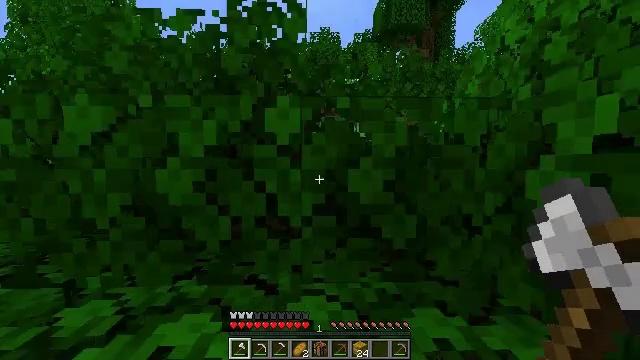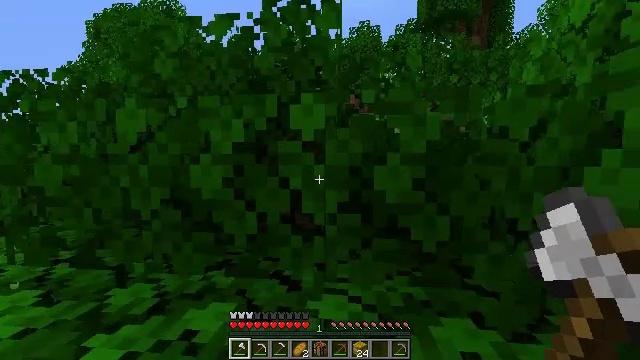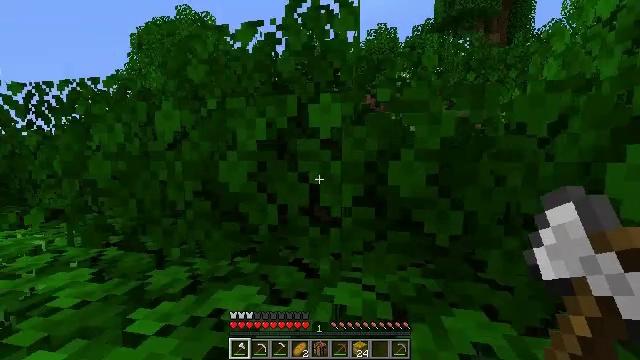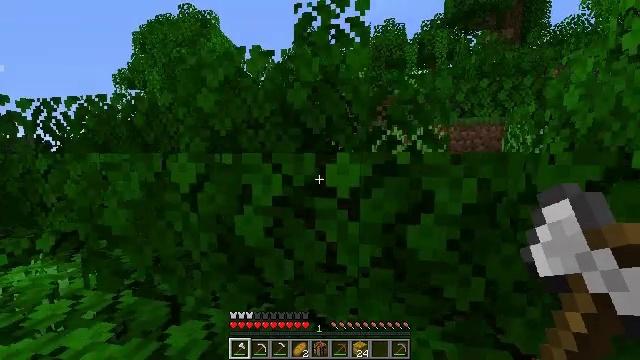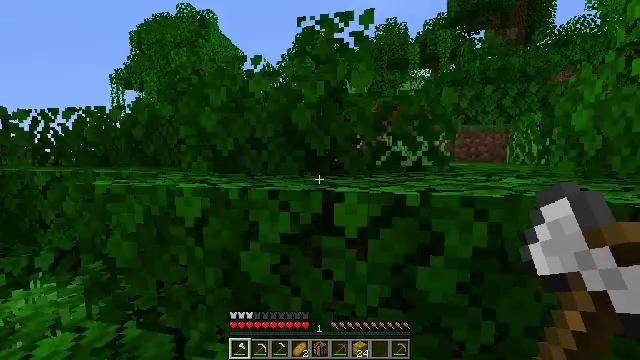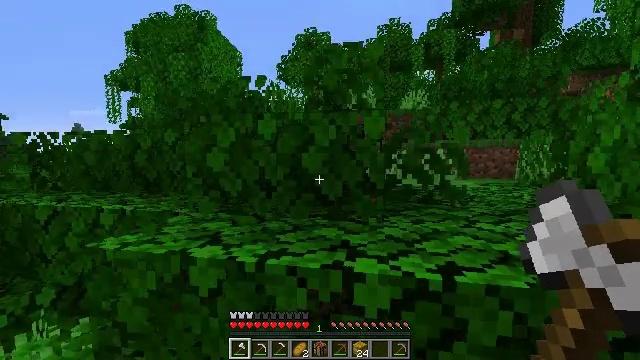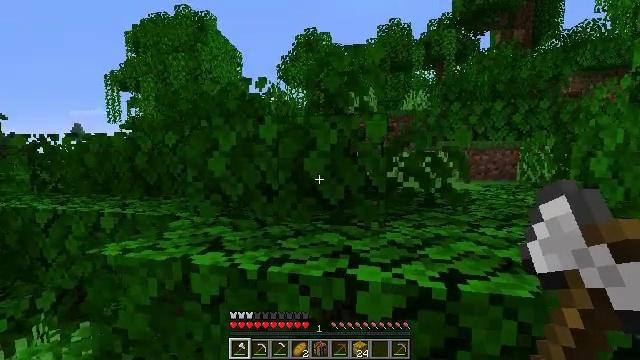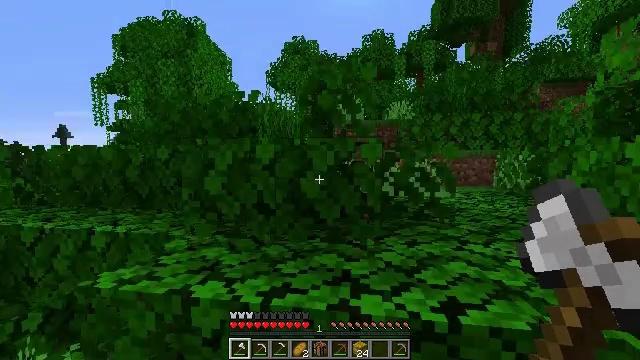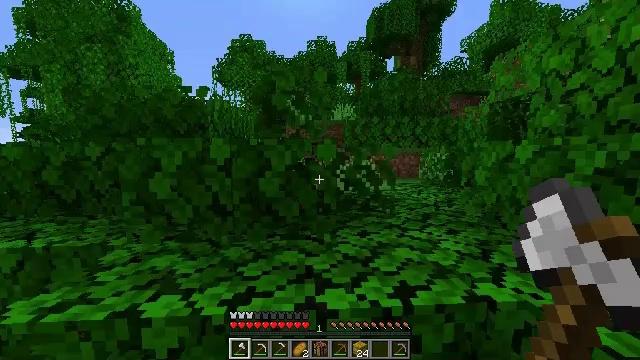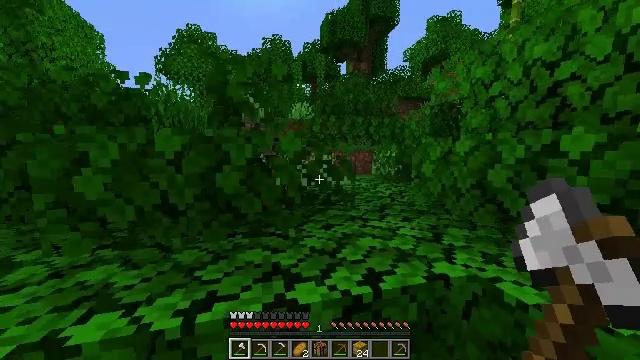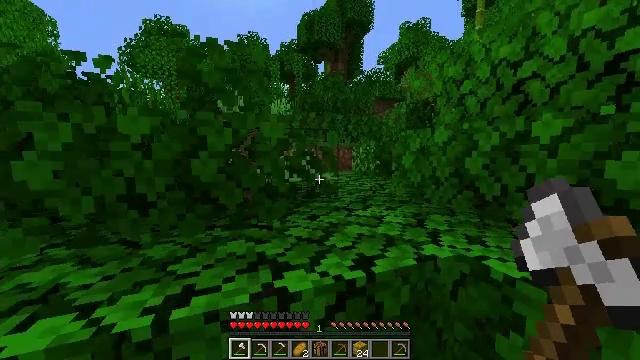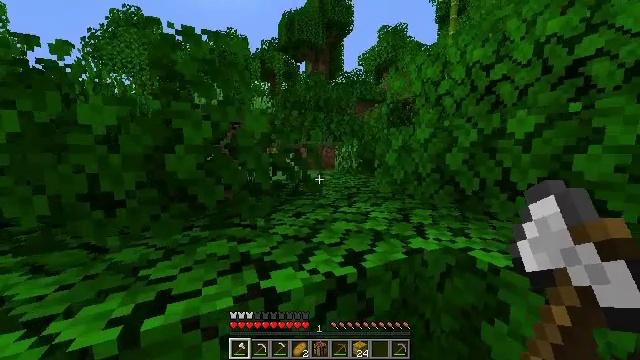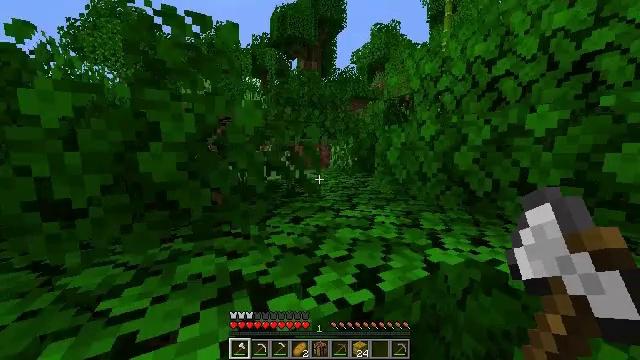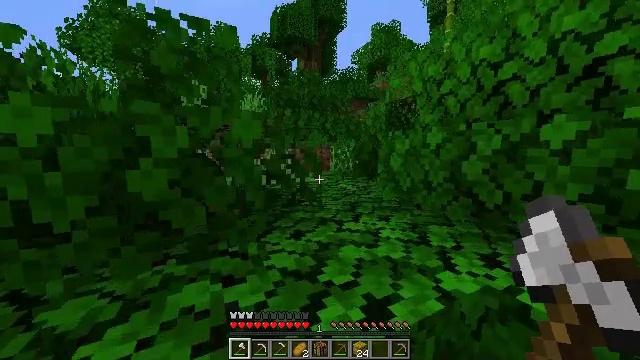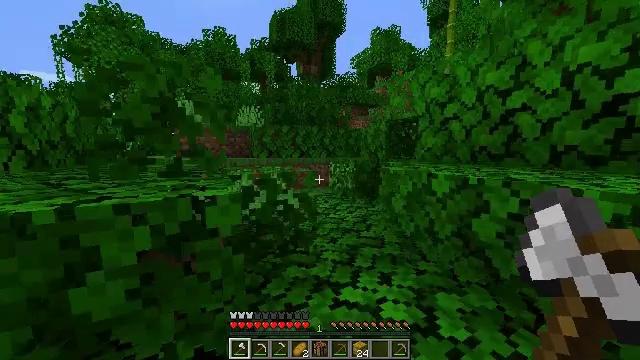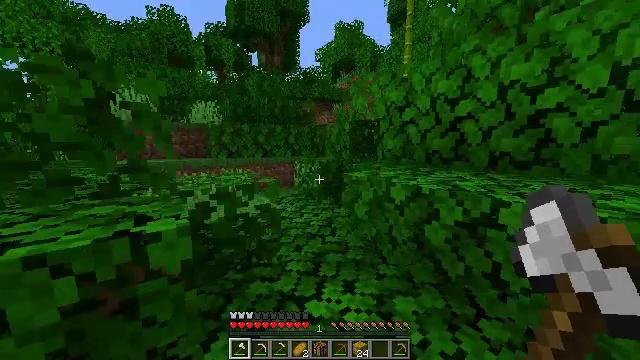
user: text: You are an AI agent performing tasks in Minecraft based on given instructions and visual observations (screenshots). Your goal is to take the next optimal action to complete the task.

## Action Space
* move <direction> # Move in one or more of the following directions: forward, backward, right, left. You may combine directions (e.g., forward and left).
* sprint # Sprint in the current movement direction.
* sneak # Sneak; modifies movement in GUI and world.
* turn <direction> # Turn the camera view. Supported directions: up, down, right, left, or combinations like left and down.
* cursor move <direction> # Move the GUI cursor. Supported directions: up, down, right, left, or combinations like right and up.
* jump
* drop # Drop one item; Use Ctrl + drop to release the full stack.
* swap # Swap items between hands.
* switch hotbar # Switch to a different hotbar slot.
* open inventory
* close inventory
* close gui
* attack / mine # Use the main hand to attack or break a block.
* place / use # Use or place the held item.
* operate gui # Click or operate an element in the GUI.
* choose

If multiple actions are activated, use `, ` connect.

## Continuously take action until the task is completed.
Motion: motion action
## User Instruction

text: Gather fern from the ground.
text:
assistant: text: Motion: move forward, sprint, turn left, jump
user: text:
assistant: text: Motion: move forward and move left, sprint, turn left, jump
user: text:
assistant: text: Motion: move forward and move left, sprint, turn left, jump
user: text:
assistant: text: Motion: move forward and move left, sprint, jump
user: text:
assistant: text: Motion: move forward and move left, sprint, jump
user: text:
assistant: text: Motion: move forward, sprint, jump
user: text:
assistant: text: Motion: move forward, sprint, turn right, jump
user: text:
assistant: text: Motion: move forward, sprint, turn right and down, jump
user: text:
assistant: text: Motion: move forward, sprint, turn right, jump
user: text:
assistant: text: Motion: move forward, sprint, turn right, jump
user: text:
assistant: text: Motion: move forward, sprint, turn right, jump
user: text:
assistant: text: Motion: move forward, sprint, turn right, jump
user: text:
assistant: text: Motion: move forward, sprint, jump
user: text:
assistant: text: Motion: move forward, sprint, jump
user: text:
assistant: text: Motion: move forward, sprint, turn right and down, jump
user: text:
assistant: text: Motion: move forward, sprint, turn right and down, jump
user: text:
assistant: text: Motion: move forward, sprint, turn right, jump
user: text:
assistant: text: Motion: move forward, sprint, jump
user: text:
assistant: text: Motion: move forward, sprint, jump
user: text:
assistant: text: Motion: move forward, sprint, jump
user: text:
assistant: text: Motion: move forward, sprint, jump
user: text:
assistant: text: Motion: move forward, sprint, jump
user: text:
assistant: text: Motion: move forward, sprint, jump
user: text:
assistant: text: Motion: move forward, sprint, turn right and up, jump
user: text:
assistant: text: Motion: move forward, sprint, turn right and up, jump
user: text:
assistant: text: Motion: move forward, sprint, jump
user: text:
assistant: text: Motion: move forward, sprint, jump
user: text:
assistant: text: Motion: move forward, sprint, jump
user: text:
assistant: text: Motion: move forward, sprint, jump
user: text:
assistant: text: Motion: move forward, sprint, jump